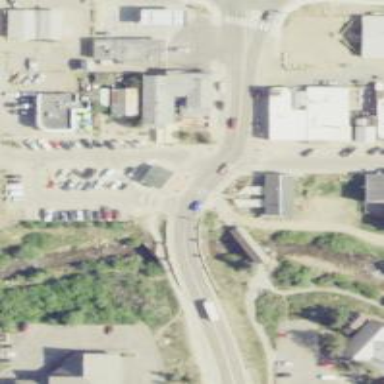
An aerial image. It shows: Covered footway bridge.